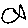
Label: fish